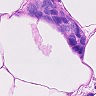
Metastatic tissue present: yes